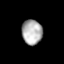
Tissue: skin
Cell type: T cells
Senescence score: 0.2773
Nuclear area (px): 497
Mean DAPI intensity: 175.316